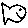
Label: fish